Question: I would like to have the Pink & Green CheckBox Control to be displayed on a single line. Despite extensive look on the ControlPlacement Help, I cannot adapt it to make it work.
'''
Manipulate[
Graphics[{If[thePink, {Pink, Disk[{5, 5}, r]}],
If[theGreen, {Green, Disk[{4, 2}, r]}]},
PlotRange -> {{0, 20}, {0, 10}}], {{r, 1,
Style["Radius", Black, Bold, 12]}, 1, 5, 1, ControlType -> Setter,
ControlPlacement -> Top}, {{thePink, True,
Style["Pink", Black, Bold, 12]}, {True, False}}, {{theGreen, False,
Style["Green", Black, Bold, 12]}, {True, False}}]
'''

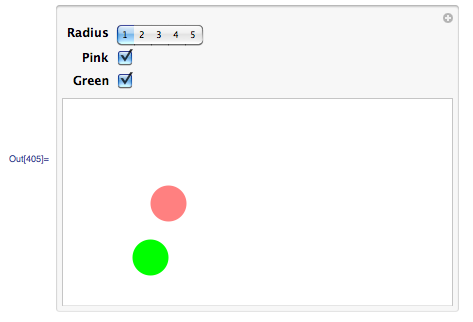
Answer: Use 'Row[ ]' and 'Control[ ]':
'''
Manipulate[Graphics[{If[thePink, {Pink, Disk[{5, 5}, r]}],
If[theGreen, {Green, Disk[{4, 2}, r]}]}, PlotRange -> {{0, 20}, {0, 10}}],
{{r, 1, Style["Radius", Black, Bold, 12]}, 1, 5, 1, ControlType -> Setter,
ControlPlacement -> Top},
Row[
{Control@{{thePink, True, Style["Pink", Black, Bold, 12]}, {True, False}},
Spacer[20],
Control@{{theGreen, False, Style["Green", Black, Bold, 12]}, {True,False}}}]]
'''